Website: apple-inc
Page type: review-order
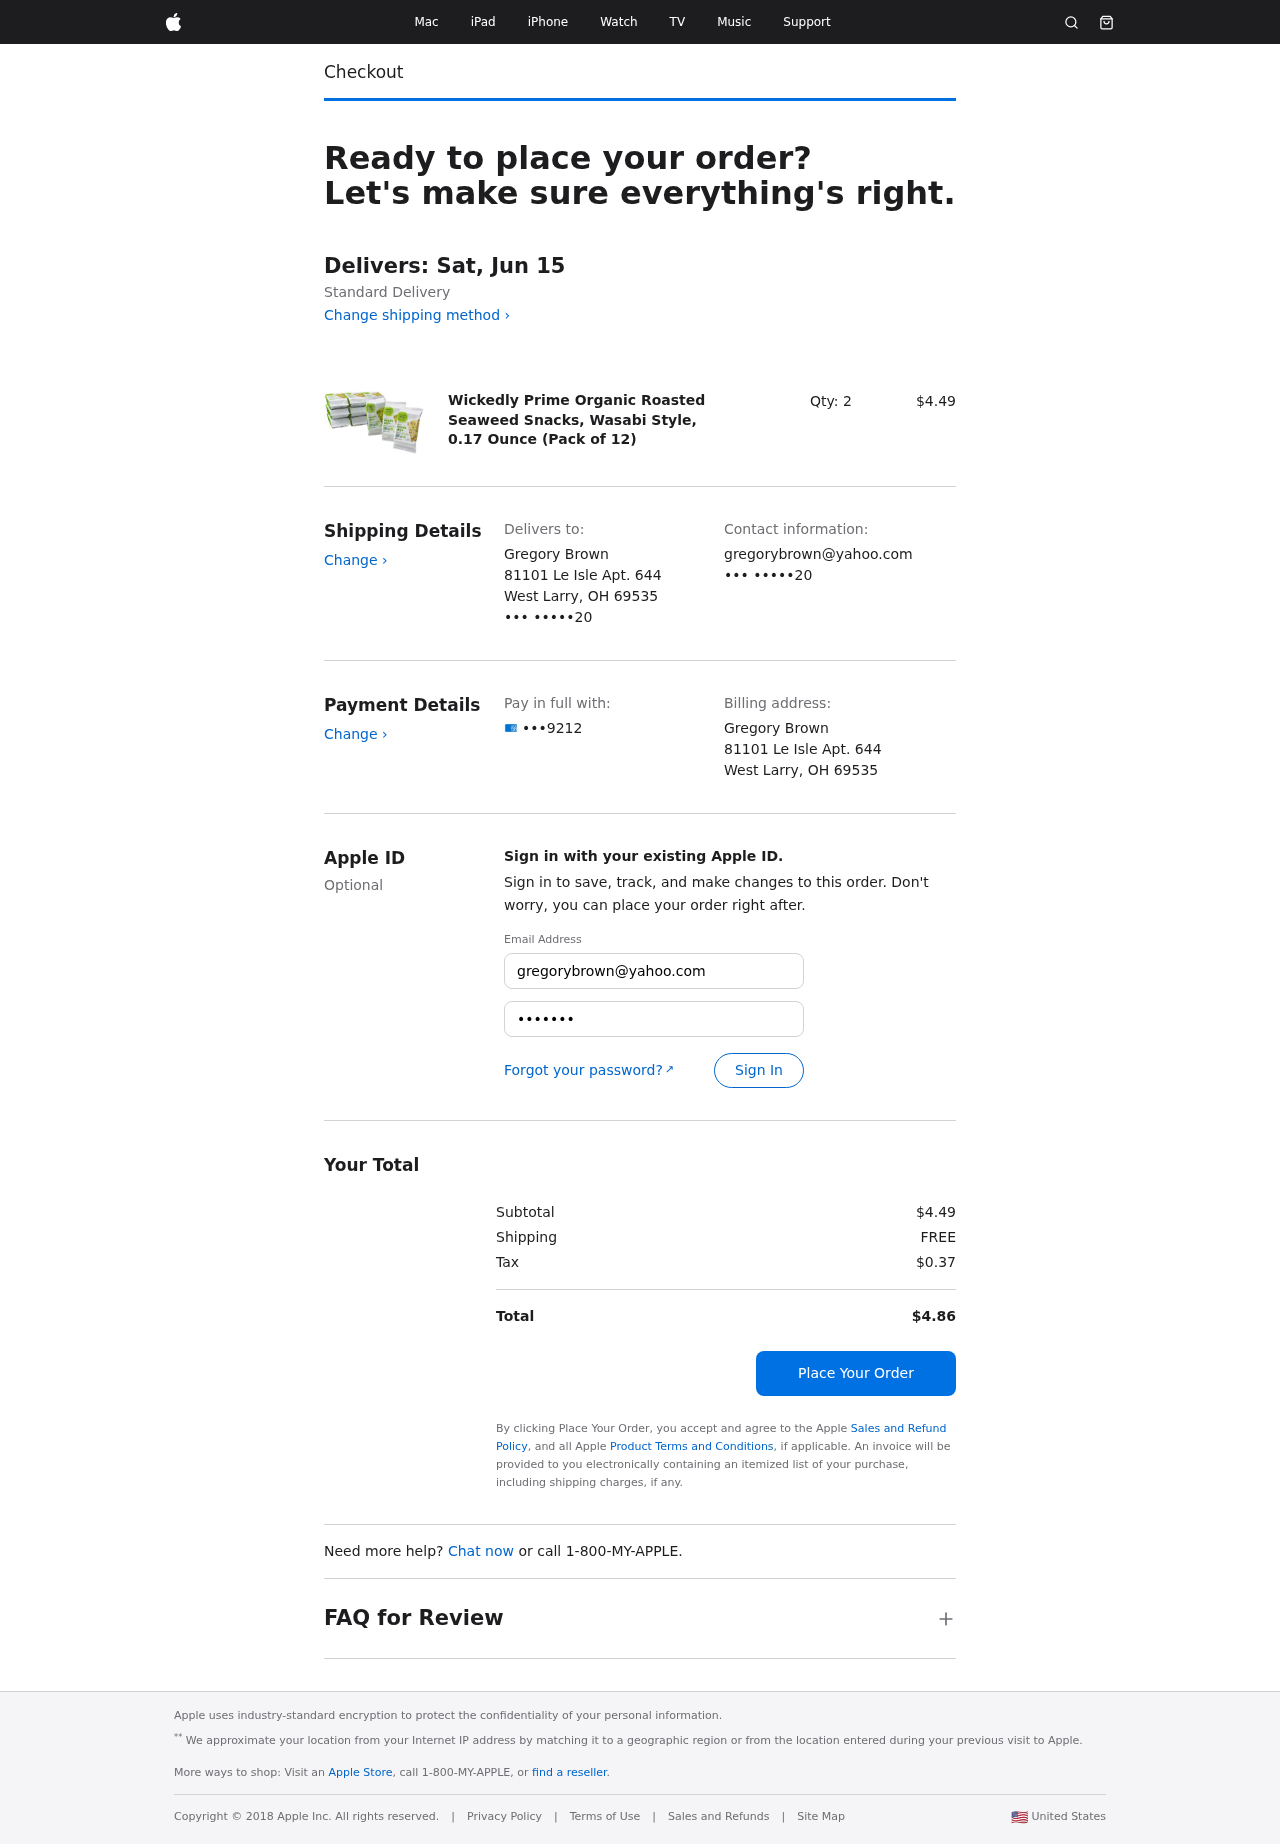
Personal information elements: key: PII_CARD_LAST4
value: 9212
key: PII_CITY_STATE_ZIP
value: West Larry, OH 69535
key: PII_EMAIL3
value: gregorybrown@yahoo.com
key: PII_FULLNAME
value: Gregory Brown
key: PII_PHONE_SUFFIX
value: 20
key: PII_STREET
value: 81101 Le Isle Apt. 644
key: PII_EMAIL2
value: gregorybrown@yahoo.com
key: PII_PHONE_SUFFIX2
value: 20
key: PII_FULLNAME2
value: Gregory Brown
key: PII_STREET2
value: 81101 Le Isle Apt. 644
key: PII_CITY_STATE_ZIP2
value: West Larry, OH 69535
Product elements: key: PRODUCT1_NAME
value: Wickedly Prime Organic Roasted Seaweed Snacks, Wasabi Style, 0.17 Ounce (Pack of 12)
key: PRODUCT1_PRICE
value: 4.49
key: PRODUCT1_QUANTITY
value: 2
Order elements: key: ORDER_DELIVERY_DATE
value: Delivers: Sat, Jun 15
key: ORDER_SUBTOTAL
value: $4.49
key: ORDER_SHIPPING_COST
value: FREE
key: ORDER_TAX
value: $0.37
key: ORDER_TOTAL
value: $4.86